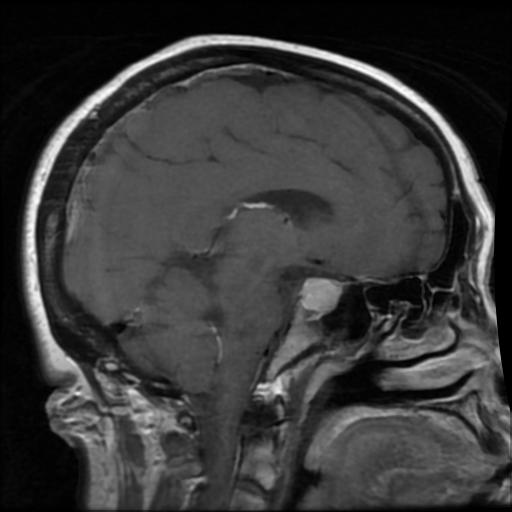
Label: pituitary